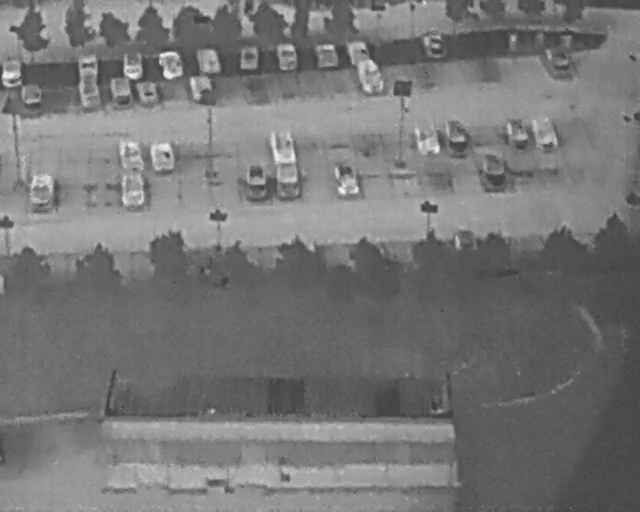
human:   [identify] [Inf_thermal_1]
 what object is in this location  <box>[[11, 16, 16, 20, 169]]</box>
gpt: <ref>1 medium car at the top left</ref>